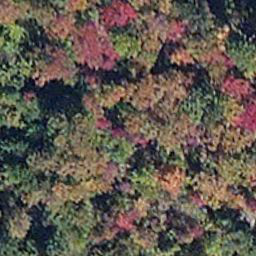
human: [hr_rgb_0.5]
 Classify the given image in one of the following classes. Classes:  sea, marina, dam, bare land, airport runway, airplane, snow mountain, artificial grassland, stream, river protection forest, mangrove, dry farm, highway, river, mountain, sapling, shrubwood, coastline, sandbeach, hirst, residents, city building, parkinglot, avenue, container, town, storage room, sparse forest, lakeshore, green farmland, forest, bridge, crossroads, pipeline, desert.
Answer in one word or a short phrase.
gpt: mangrove